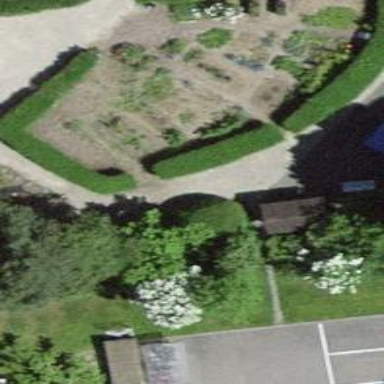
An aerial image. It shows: Hedge barrier.